Field crop: maize
Growth stage: 1
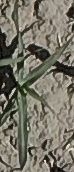
Species: sorghum